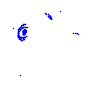
Particle: kaon